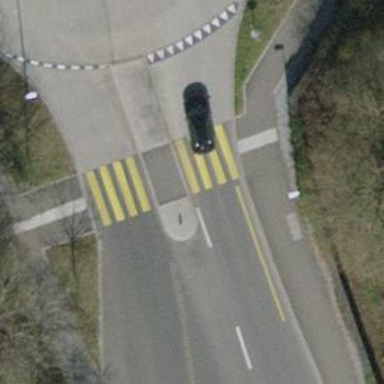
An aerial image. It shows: Kerb serving as barrier.